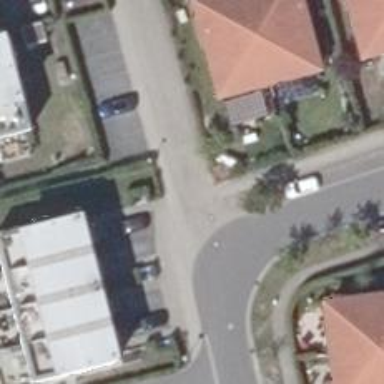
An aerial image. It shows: Paved living street.